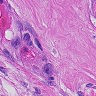
Metastatic tissue present: yes